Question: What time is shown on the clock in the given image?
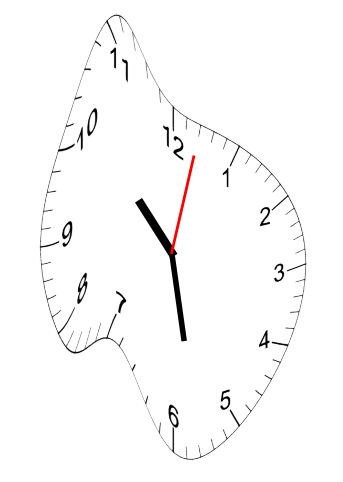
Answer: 10:28:02